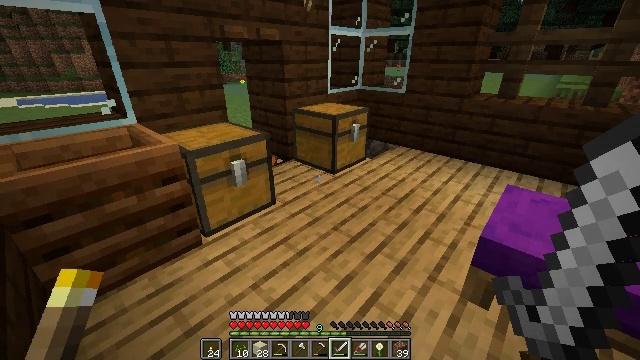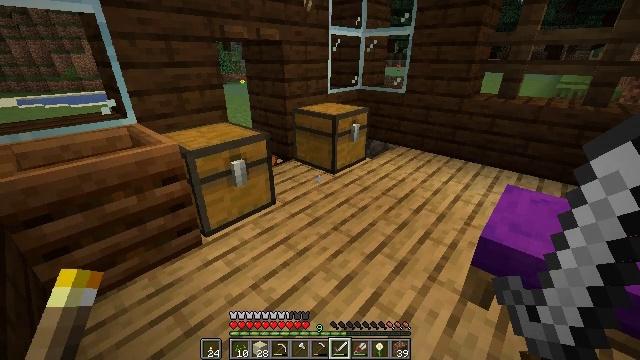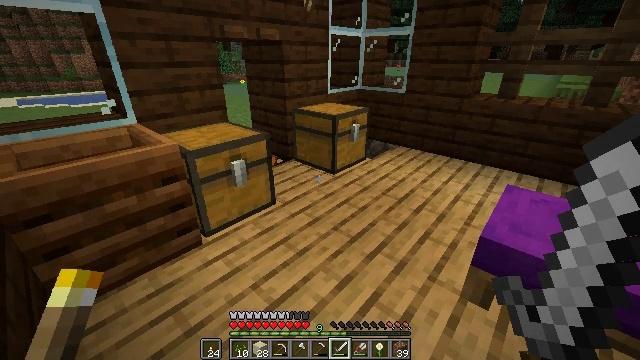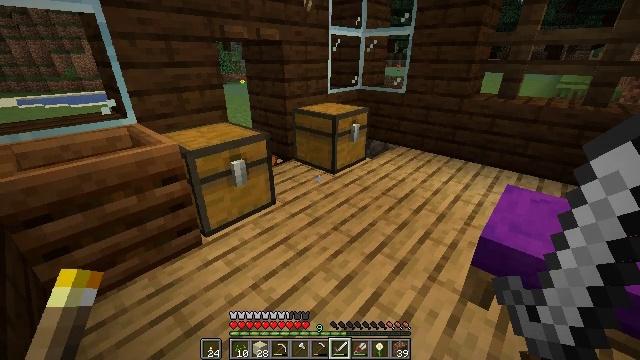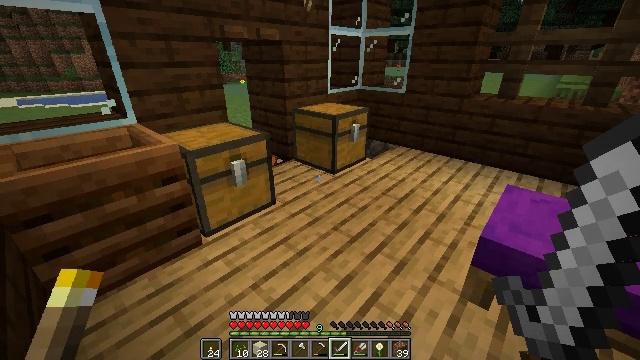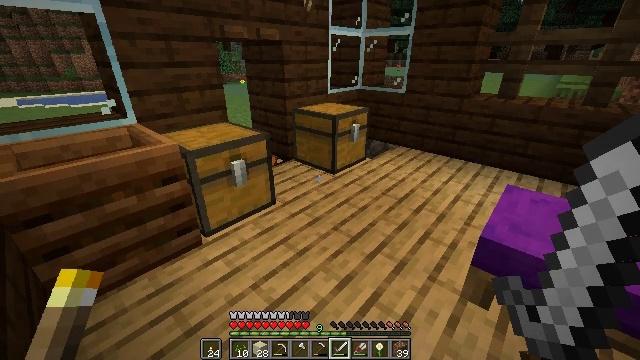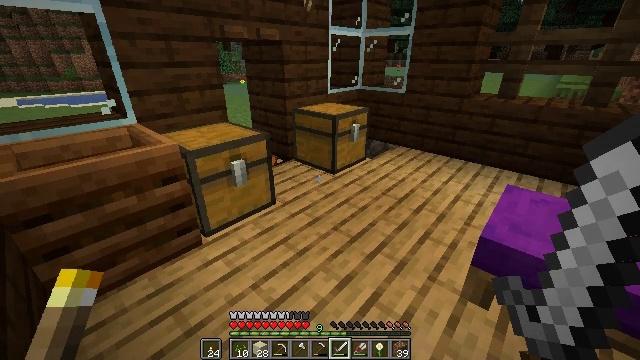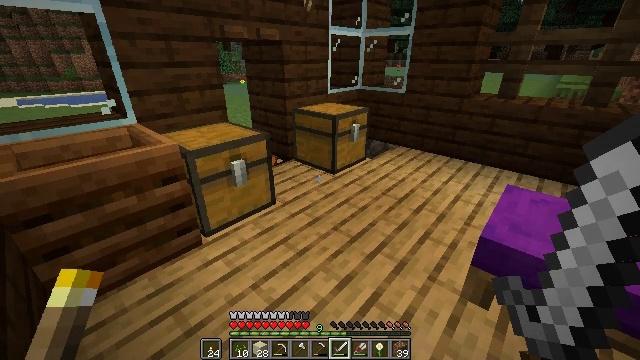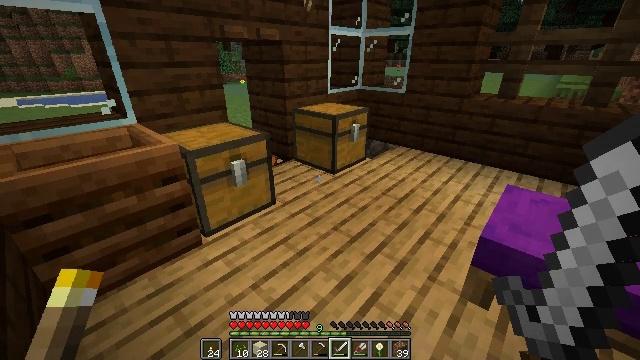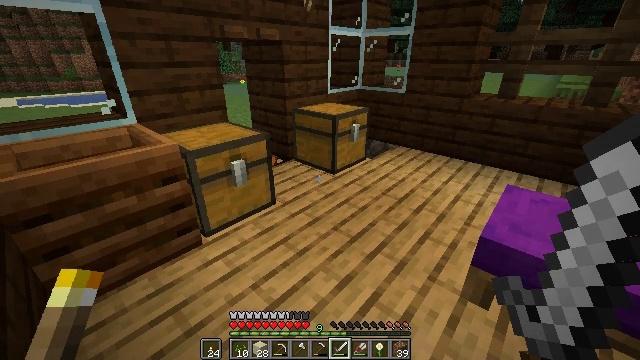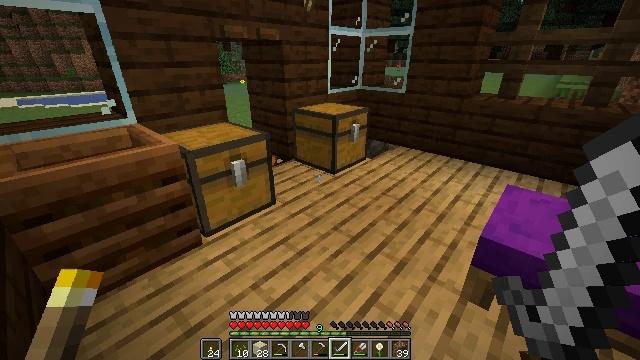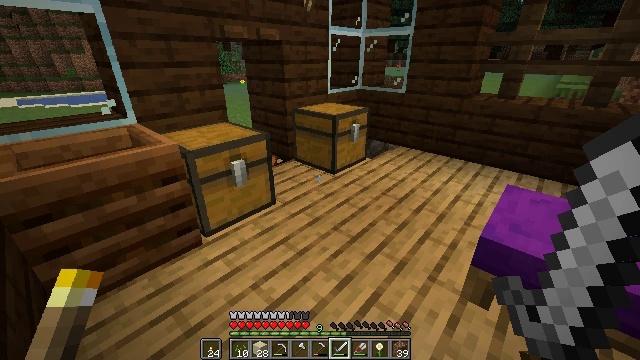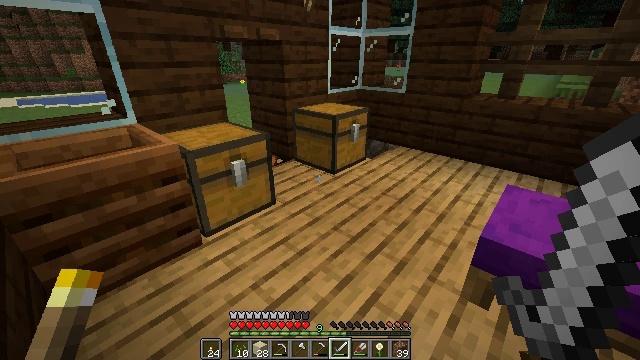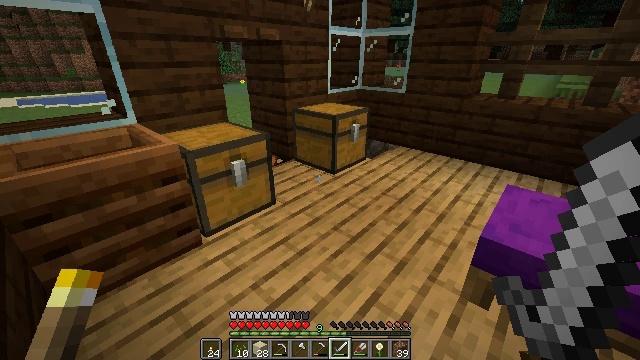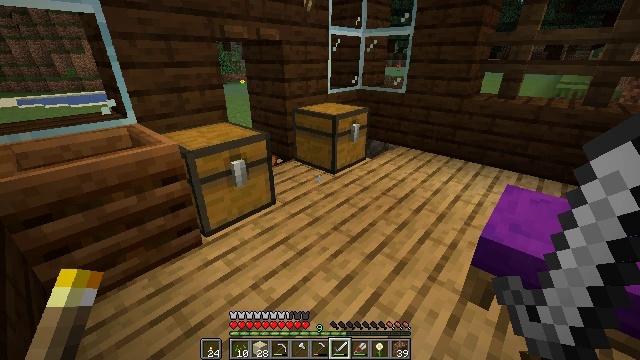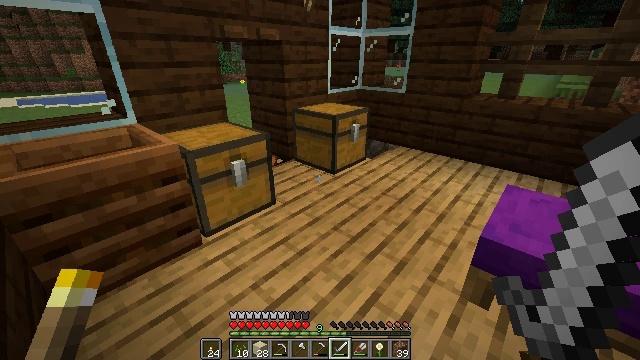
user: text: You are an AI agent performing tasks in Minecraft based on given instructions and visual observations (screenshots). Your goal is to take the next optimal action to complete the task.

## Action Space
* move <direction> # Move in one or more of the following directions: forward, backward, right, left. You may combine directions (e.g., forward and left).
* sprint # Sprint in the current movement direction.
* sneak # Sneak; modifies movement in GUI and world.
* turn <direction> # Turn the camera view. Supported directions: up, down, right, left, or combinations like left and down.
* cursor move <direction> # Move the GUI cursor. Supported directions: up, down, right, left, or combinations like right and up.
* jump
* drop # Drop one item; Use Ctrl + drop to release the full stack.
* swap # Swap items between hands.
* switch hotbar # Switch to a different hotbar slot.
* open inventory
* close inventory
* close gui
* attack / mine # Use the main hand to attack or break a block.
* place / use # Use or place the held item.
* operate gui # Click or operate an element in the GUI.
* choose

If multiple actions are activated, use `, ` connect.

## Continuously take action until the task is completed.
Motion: motion action
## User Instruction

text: Break the sand block.
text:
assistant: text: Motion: no_op
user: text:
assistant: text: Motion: no_op
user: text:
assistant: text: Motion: no_op
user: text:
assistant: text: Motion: no_op
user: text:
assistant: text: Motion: no_op
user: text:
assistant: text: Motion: no_op
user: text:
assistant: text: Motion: no_op
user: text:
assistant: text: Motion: no_op
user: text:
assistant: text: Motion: no_op
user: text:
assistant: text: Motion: no_op
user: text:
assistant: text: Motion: no_op
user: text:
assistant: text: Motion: no_op
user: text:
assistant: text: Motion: no_op
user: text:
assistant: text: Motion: no_op
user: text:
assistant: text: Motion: no_op
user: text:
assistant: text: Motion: no_op
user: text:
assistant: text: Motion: no_op
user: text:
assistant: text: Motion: no_op
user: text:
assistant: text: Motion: no_op
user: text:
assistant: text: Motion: no_op
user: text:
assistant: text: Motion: no_op
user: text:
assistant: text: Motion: no_op
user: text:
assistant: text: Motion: no_op
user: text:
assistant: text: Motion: no_op
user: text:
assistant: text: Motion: no_op
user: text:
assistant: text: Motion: no_op
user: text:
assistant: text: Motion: no_op
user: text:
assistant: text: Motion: no_op
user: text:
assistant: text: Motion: no_op
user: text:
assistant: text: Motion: no_op